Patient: sex F, age 82
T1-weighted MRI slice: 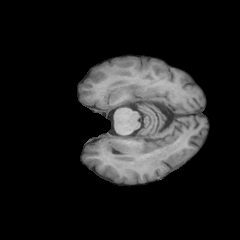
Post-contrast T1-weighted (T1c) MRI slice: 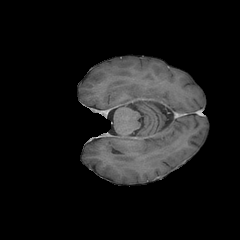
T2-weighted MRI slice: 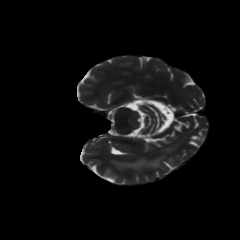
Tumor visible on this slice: yes
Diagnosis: Glioblastoma, IDH-wildtype
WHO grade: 4